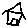
Label: house